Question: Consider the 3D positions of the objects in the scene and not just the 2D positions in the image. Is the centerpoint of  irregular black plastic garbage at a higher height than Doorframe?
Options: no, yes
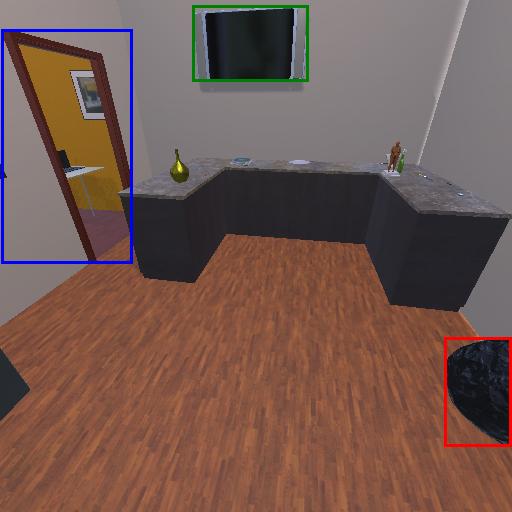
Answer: no